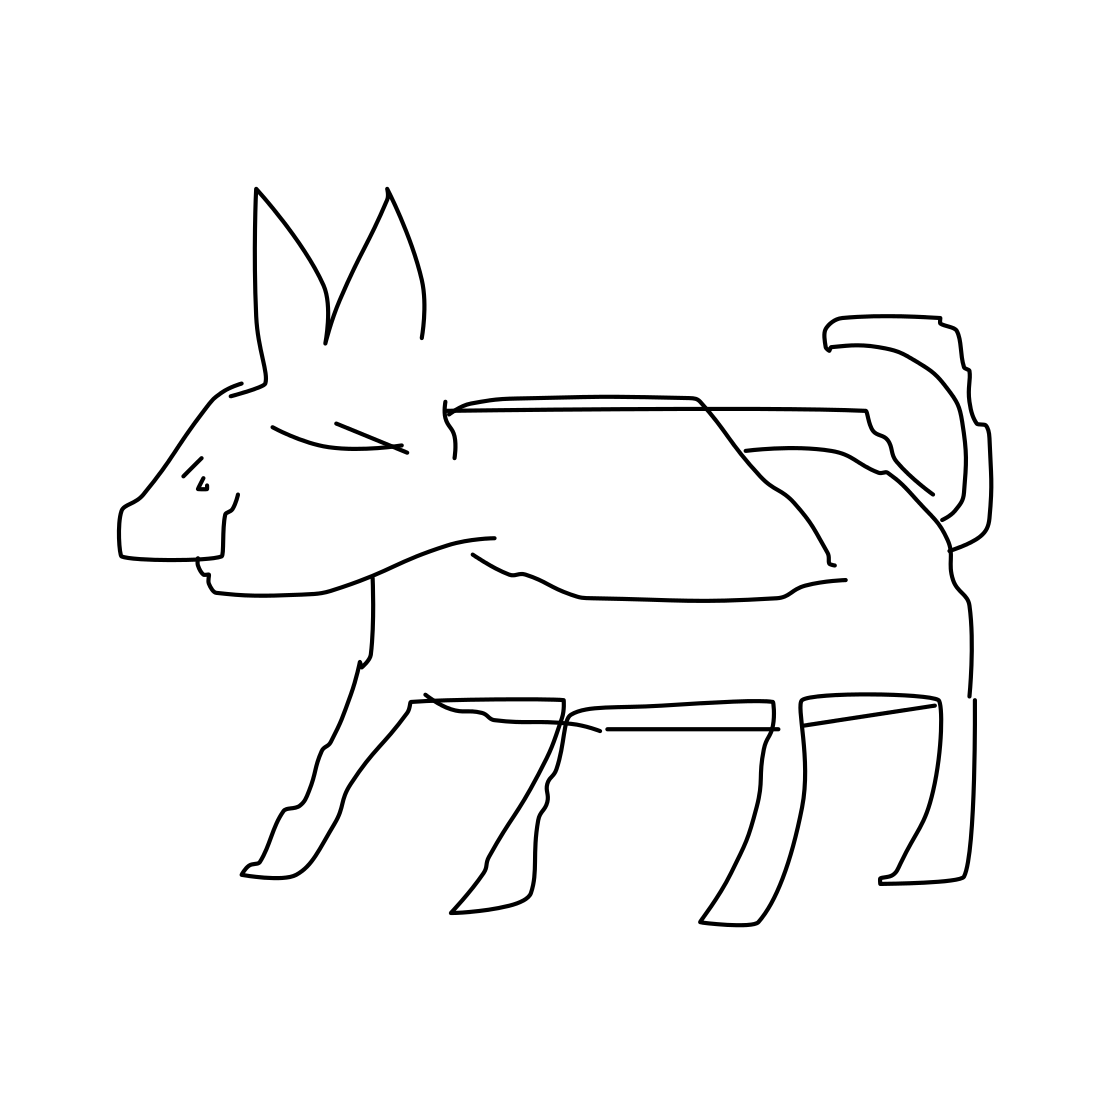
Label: dog